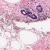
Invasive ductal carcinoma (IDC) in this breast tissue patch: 0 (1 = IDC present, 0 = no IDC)